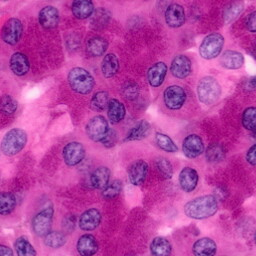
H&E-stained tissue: Pancreatic